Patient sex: M
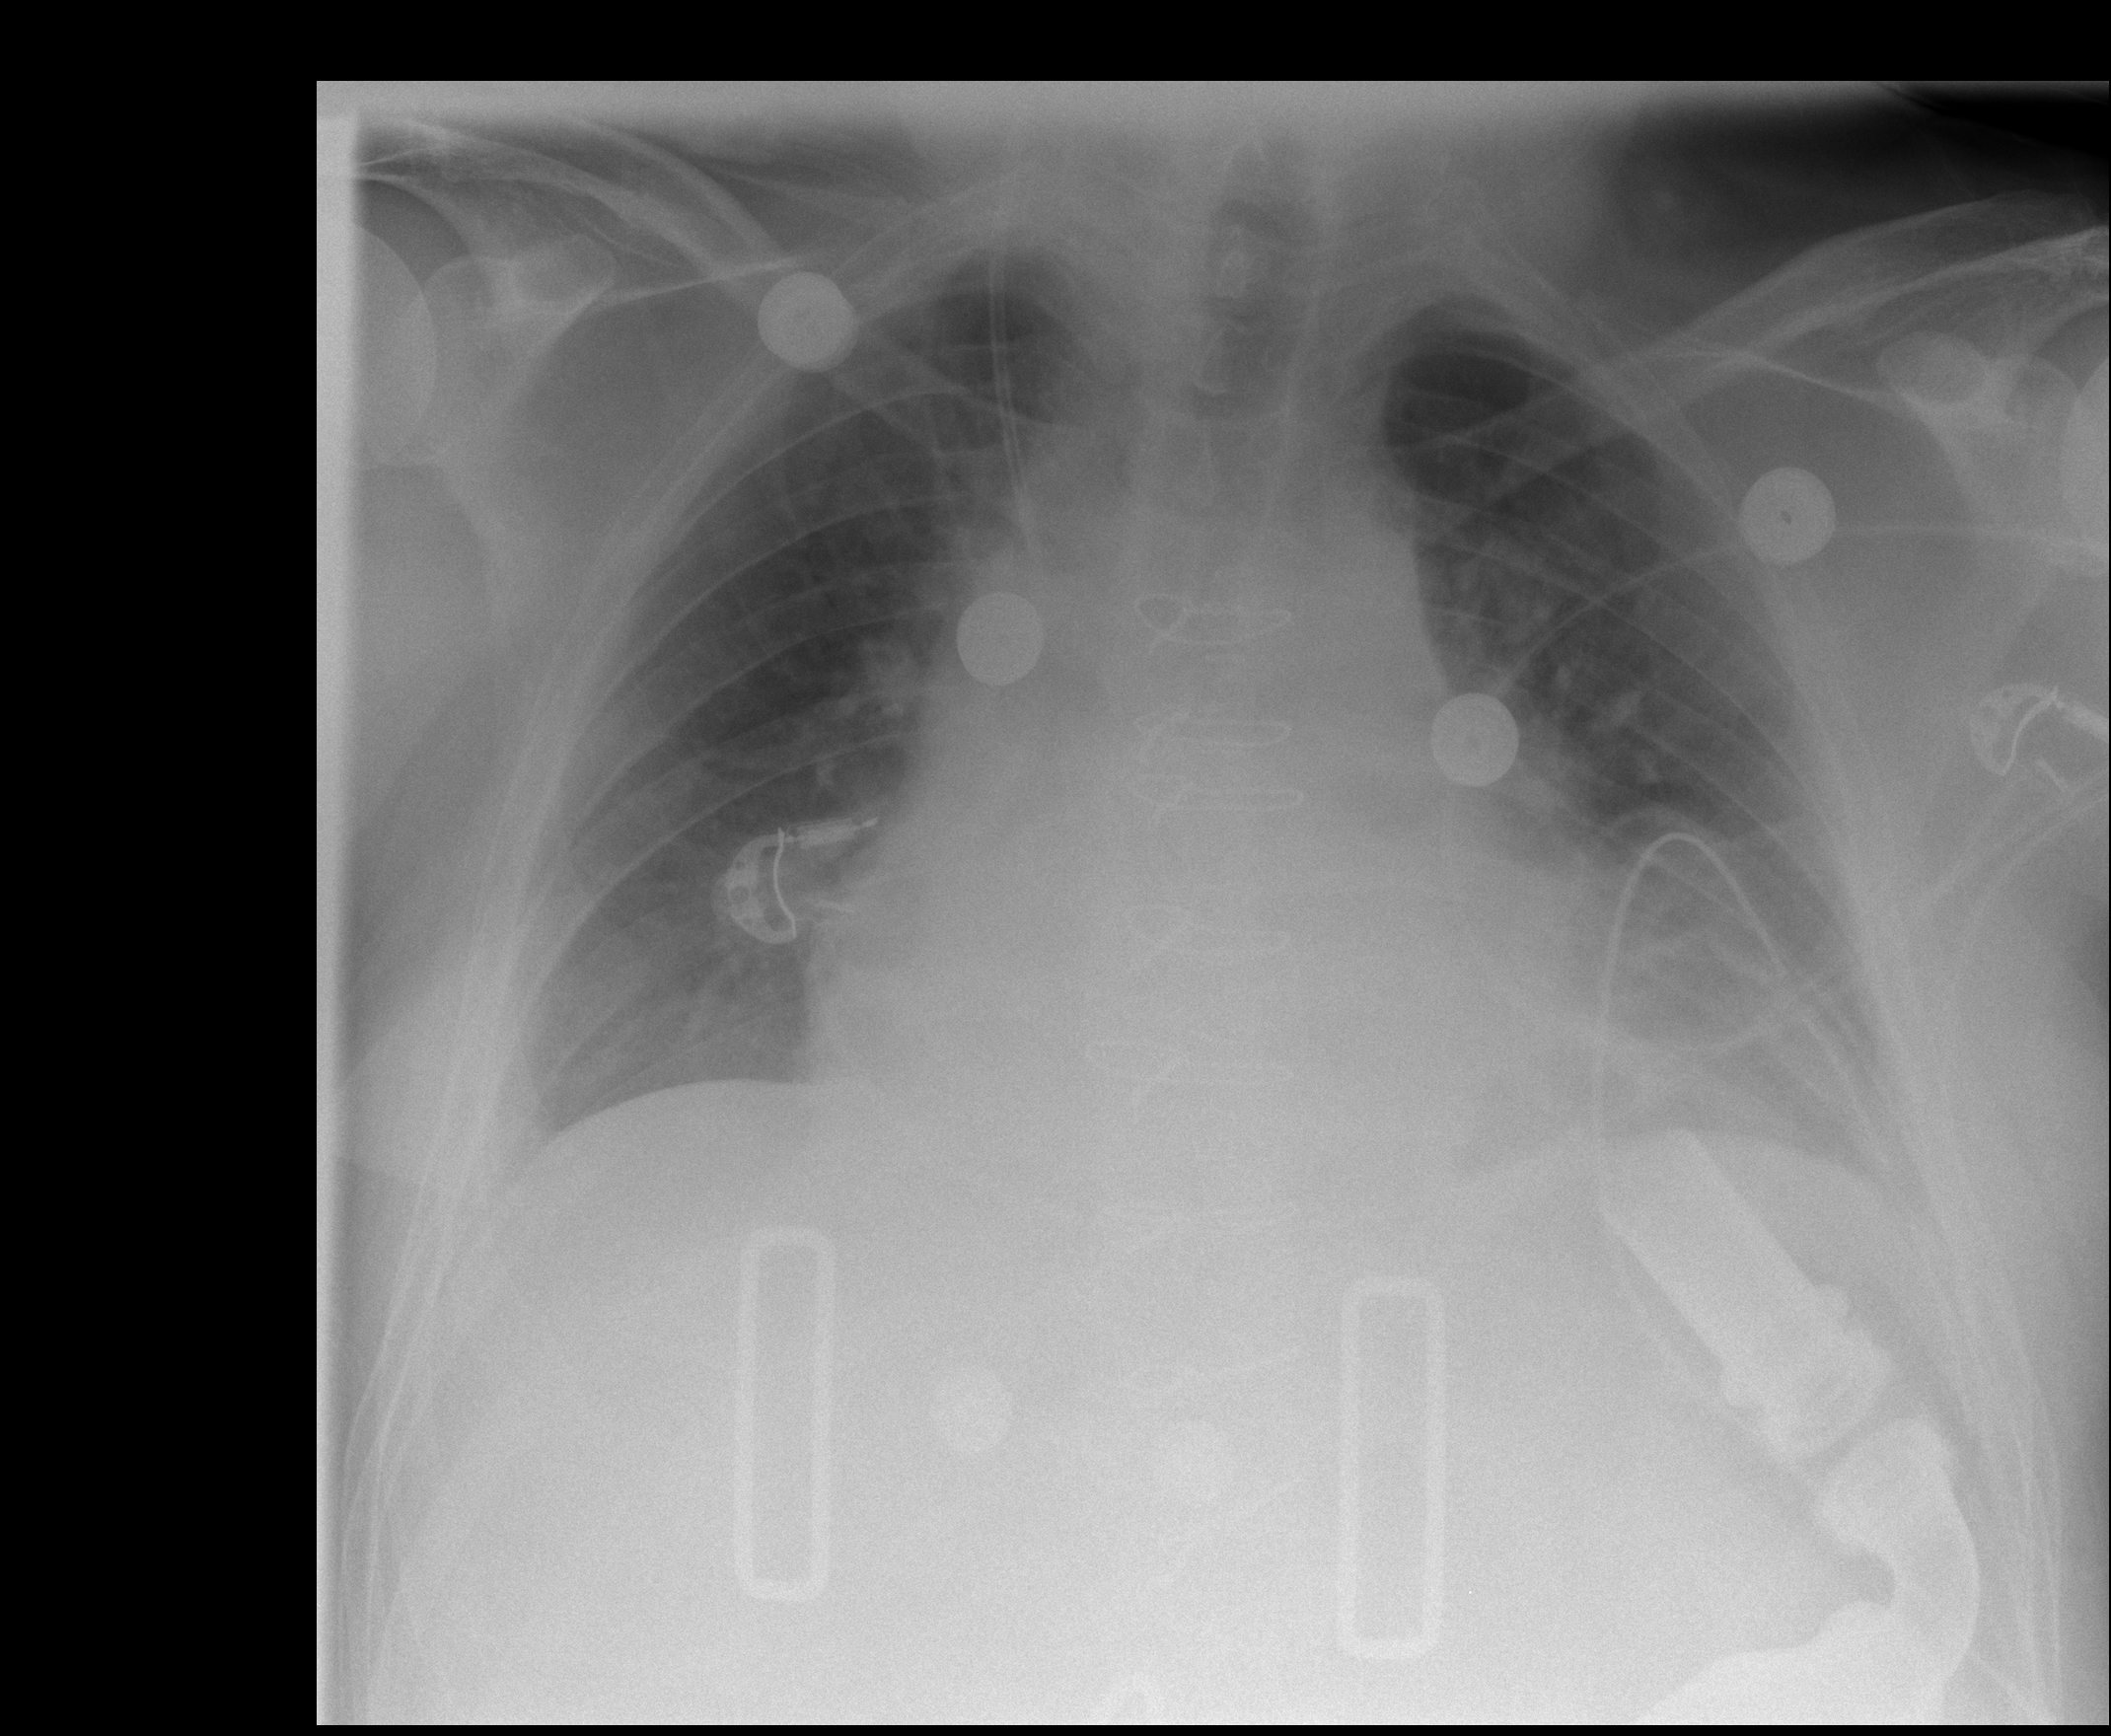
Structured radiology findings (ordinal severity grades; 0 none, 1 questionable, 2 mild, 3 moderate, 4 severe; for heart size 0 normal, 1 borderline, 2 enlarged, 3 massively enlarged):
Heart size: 2
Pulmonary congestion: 0
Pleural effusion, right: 0
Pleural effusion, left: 0
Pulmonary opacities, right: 0
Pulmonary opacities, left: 0
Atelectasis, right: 0
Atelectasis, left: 2